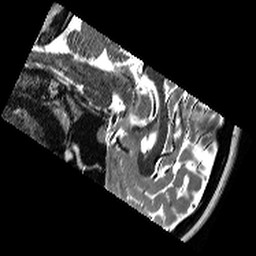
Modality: T2w
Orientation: sagittal